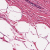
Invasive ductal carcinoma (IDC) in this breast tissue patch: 0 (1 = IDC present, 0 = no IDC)